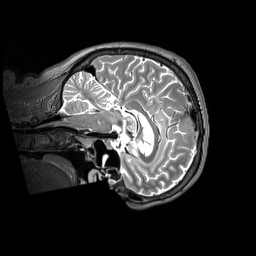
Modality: T2w
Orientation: sagittal
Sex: female
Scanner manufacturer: siemens
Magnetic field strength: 3 T
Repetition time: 3.2 s
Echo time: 0.409 s